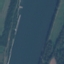
Land use / land cover class: River